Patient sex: M
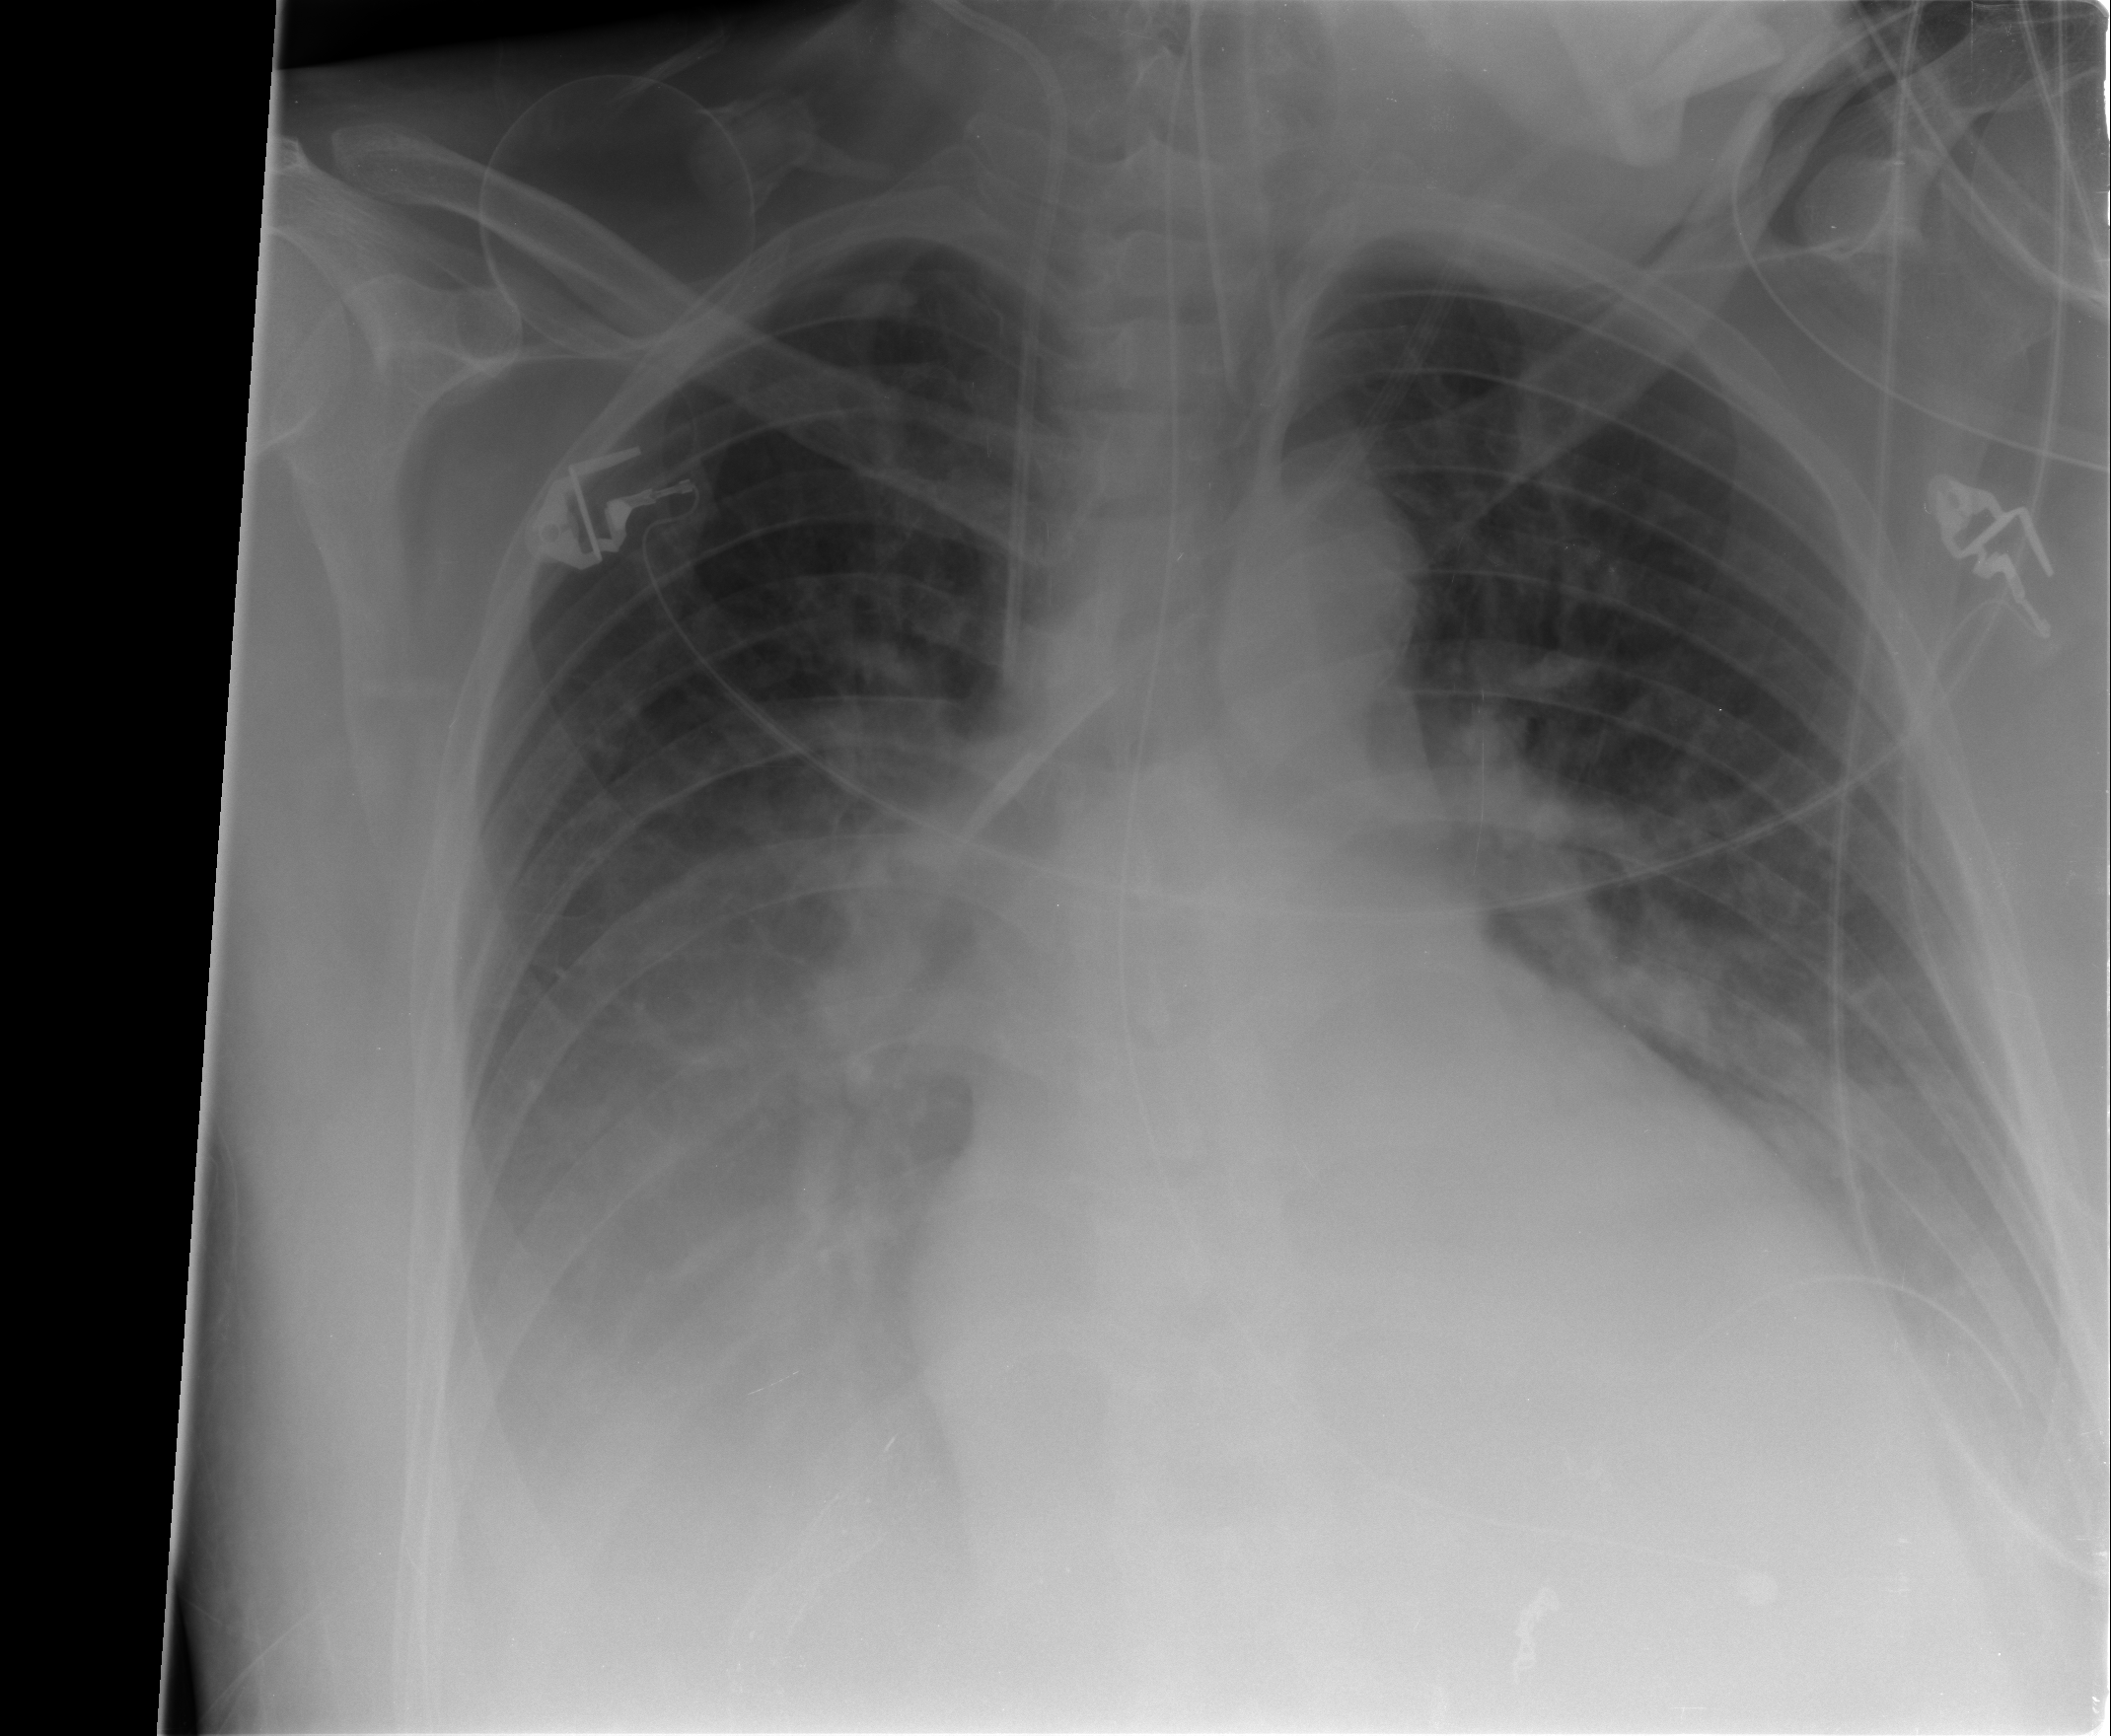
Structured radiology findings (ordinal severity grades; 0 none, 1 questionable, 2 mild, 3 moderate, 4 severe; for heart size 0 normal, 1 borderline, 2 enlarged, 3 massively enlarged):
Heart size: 2
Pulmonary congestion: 2
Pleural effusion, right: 3
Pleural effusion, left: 2
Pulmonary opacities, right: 0
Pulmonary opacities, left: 0
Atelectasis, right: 2
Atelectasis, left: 2